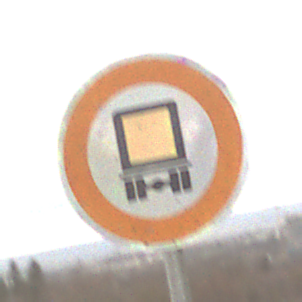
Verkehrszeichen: VerbotKennzeichnungspflichtigeKraftfahrzeugeGefaehrlicheGueter
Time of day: Midday
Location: Outdoor (Nature)
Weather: Overcast
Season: NotSpecified
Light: Natural